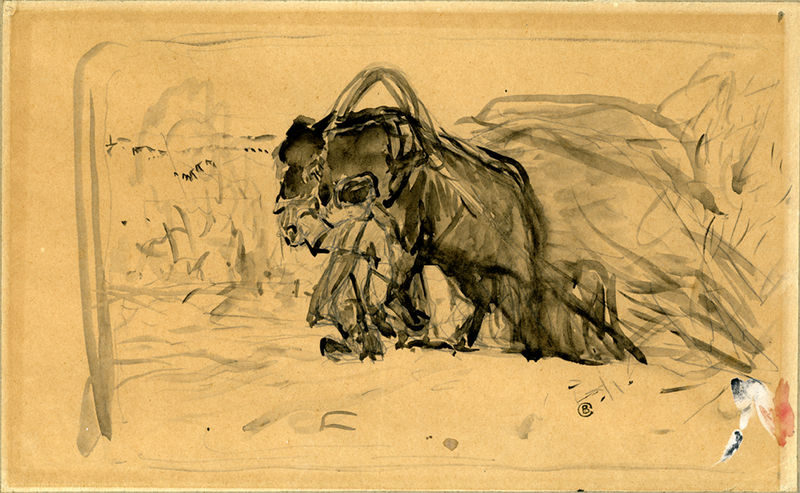
Titel: Boy, Horse and Hay Wagon, Boy, Horse and Hay Wagon
Künstler: Valentin Serov
Standort: Amherst (Massachusetts, USA)
Institution: Mead Art Museum, Amherst College
Schlagwörter: blue, hat, red, white, black, dark, face, gouache, gray, grey, modern, painting, yellow, brown, man, tree, field, head, hill, landscape, mountain, water, boy, feet, america, light, drawing, paper, coat, line, sketch, walking, birds, pen, movement, abstract, dirt, arms, ink, rectangle, watercolor, watercolour, art, ground, animal, legs, lines, shapes, cow, horse, reins, aquarell, paws, shading, wash, bull, kuh, contemporary, cold, work, blurred, blurry, tan, kid, body, beast, nothing, monster, big, ochse, earth, curves, chart, rider, labour, rein, bauer, messy, rembrandt, elephant, stier, balck, pulling, b, weird, waggon, mammoth, bison, sketcg, saenredam, harness, slow, dragging, büffel, beef, buffalo, lin, sribble, bioson